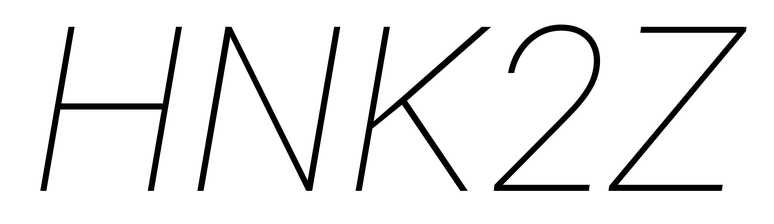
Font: Roboto-Italic_Thin_Italic